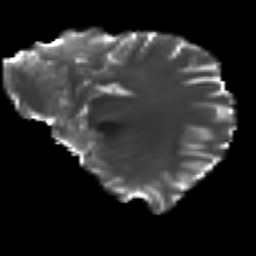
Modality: T2w
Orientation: sagittal
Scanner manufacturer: ge
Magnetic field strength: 3 T
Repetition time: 7.98 s
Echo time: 0.0701 s